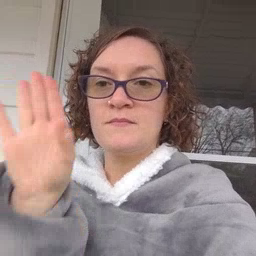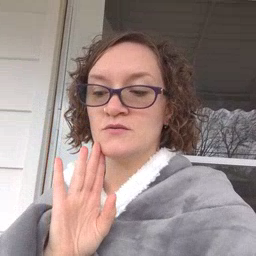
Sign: brown